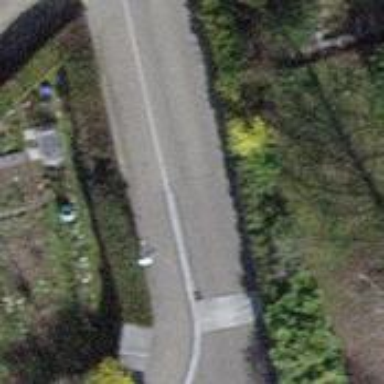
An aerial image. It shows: Sidewalk.